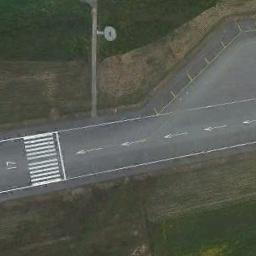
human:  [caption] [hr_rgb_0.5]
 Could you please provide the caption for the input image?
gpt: The runway has a threshold marking and some arrow markings and the designation marking is 17 .

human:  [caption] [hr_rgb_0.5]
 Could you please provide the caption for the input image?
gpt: The runway is on the bare land next to the grass .

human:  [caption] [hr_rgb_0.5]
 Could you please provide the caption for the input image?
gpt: Next to the runway is a green lawn with white '17' and short-line signs .

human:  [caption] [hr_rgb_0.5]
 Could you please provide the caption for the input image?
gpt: The grass is beside the runway .

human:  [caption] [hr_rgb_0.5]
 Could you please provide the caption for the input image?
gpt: There are green meadows beside the runway with white marks .